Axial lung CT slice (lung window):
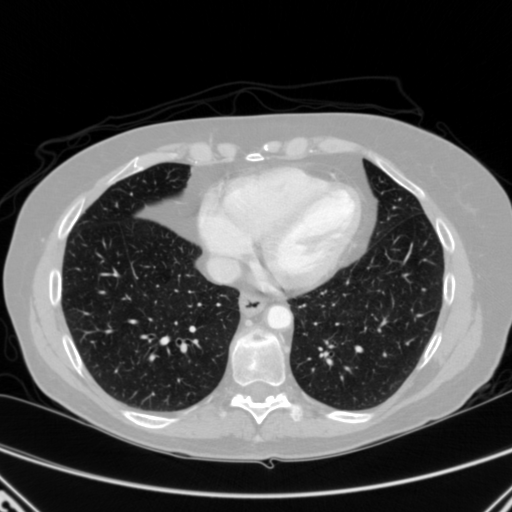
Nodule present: no